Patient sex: F
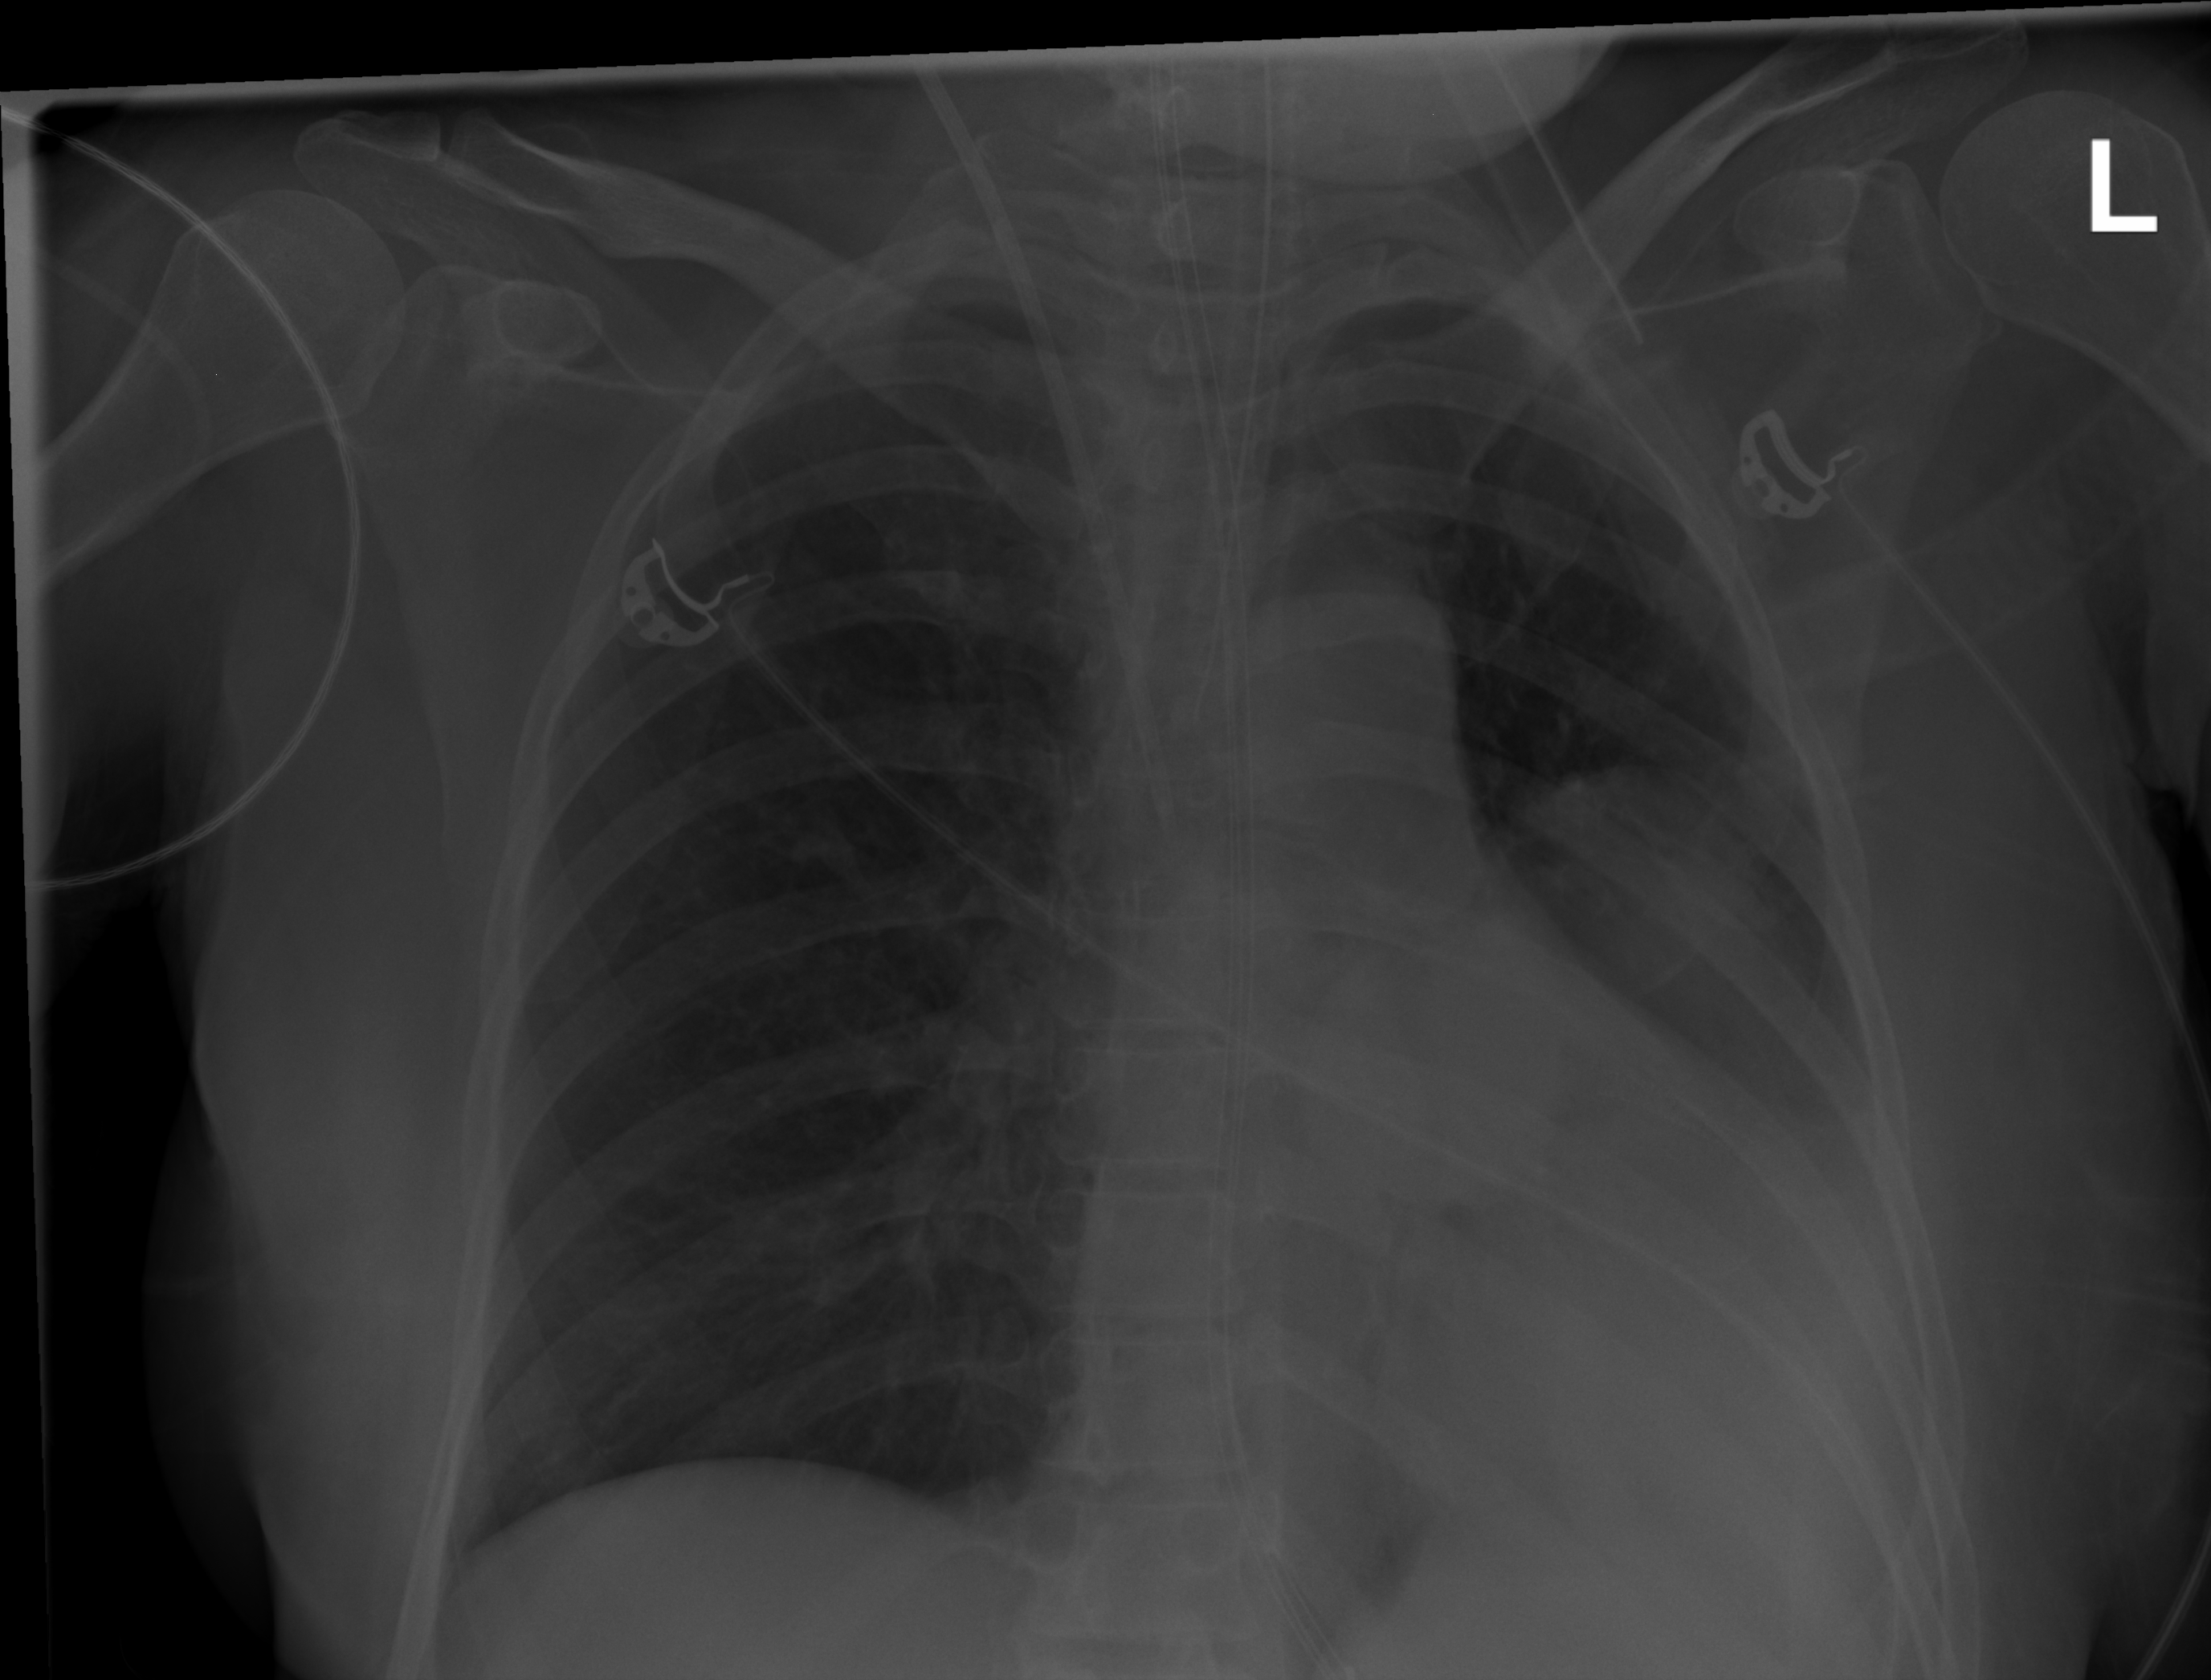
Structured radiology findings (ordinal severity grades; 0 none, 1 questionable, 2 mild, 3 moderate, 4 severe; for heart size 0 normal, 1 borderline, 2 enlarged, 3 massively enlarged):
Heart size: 0
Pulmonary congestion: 0
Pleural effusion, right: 0
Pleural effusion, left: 3
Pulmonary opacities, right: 0
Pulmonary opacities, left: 0
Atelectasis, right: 0
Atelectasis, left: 3